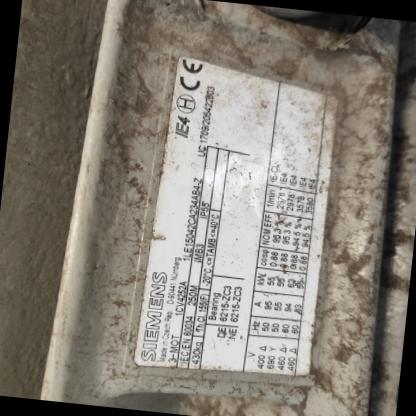
Klasa: tabliczka-znamionowa